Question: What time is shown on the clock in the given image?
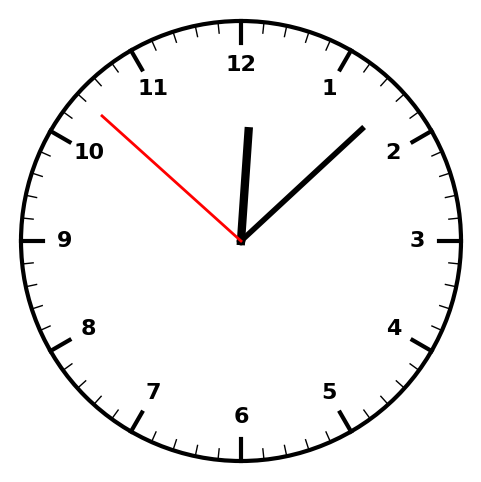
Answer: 12:07:52